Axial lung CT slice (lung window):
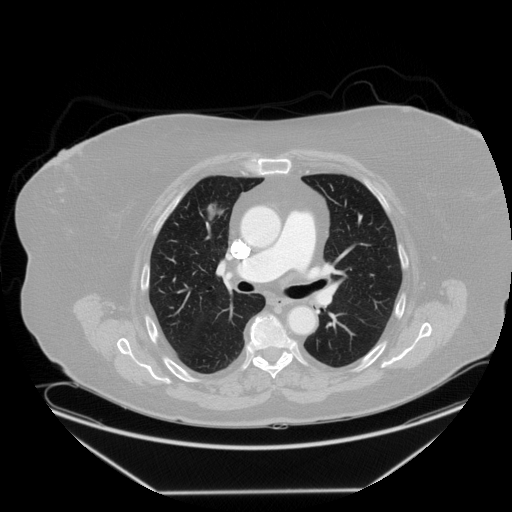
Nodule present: yes
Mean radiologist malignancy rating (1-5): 3.667